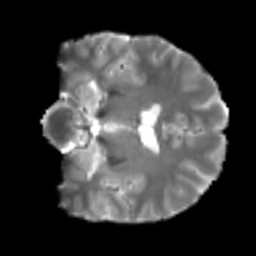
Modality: T2w
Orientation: coronal
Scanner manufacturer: siemens
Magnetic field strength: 3 T
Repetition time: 4 s
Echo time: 0.0594 s